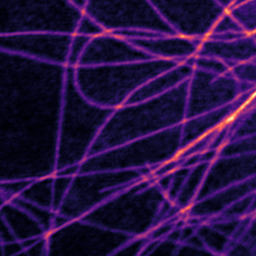
Label: Super-resolution Microtubules image